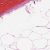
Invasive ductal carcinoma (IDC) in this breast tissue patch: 0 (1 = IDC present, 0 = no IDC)